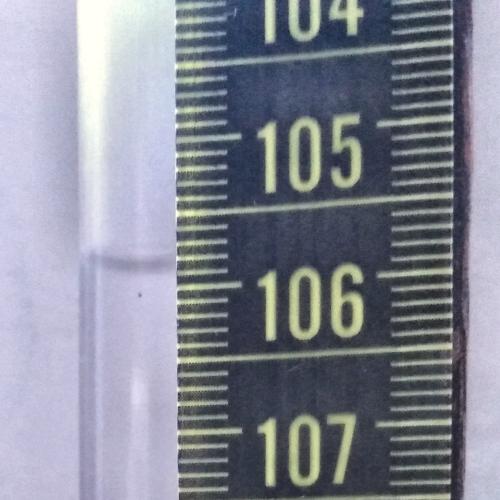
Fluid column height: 105.9 cm